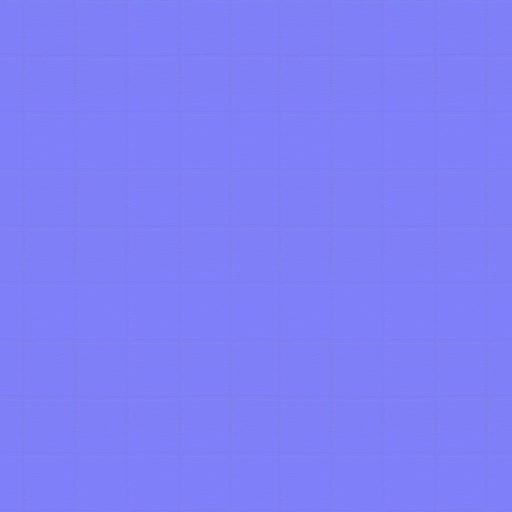
cloth fabric table